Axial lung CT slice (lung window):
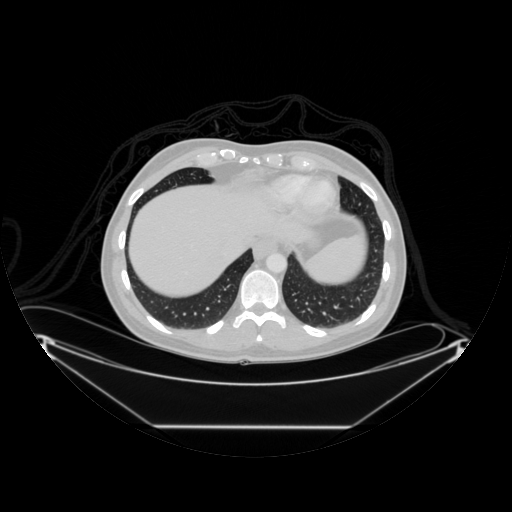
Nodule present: no